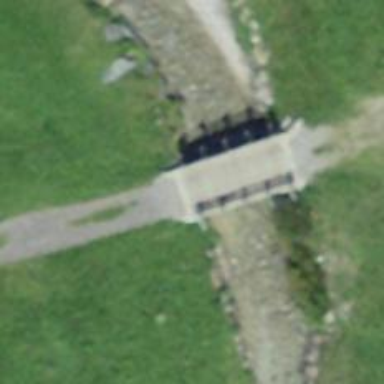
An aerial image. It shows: Track road on bridge.